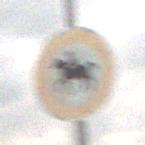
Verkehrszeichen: VerbotReiter
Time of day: MorningAfternoon
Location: Outdoor (Nature)
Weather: Overcast
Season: NotSpecified
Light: Natural